Question: I have a dojo grid with a json datastore (mysql resultset converted into json format). Currently my grid show 5 columns as shown below in the figure:

I have column named 'Action'. The rows under this 'Action' column should contain buttons or images(edit icon, delete icon) with hyperlinks such as edit.php?id=1 for edit, or delete.php?id=1 for delete.
Here is my dojo grid code:
'''
<span dojoType="dojo.data.ItemFileReadStore" data-dojo-id="studentsStore" url="http://localhost/newsmis/public/studentManagement/student/fetchdata/data/1"></span>
<table dojoType="dojox.grid.DataGrid" id="studentsGrid" data-dojo-id="studentsGrid" columnReordering="true" sortFields="['idstudents','first_name','middle_name','last_name']" store="studentsStore" clientSort="true" selectionMode="single" rowHeight="25" noDataMessage="<span class='dojoxGridNoData'>No students found</span>">
<thead>
<tr>
<th field="idstudents" width="20%">Student ID</th>
<th field="first_name" width="20%">First Name</th>
<th field="middle_name" width="20%">Middle Name</th>
<th field="last_name" width="20%">Last Name</th>
<th field="action" width="20%">Action</th>
</tr>
</thead>
</table>
'''
My json data format is
'''
{"identifier":"idstudents","items":[{"idstudents":"11","first_name":"Pradip","middle_name":"Maan","last_name":"Chitrakar"}]}
'''
How can i do it? Please suggest me some ideas
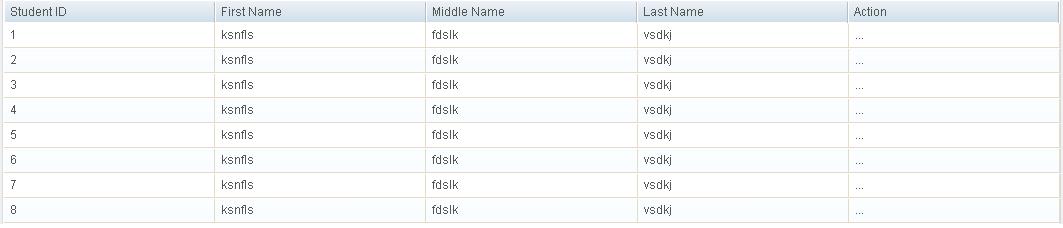
Answer: The one way I know is, that defining formatting method for that column in grid structure. So instead of defining the structure of the grid declaratively, define in JavaScript object like below
'''
var structure = [
{
name: "First Name",
field: "first_name"
},
{
name: "Action",
field: "_item",
formatter: function(item){
var btn = new dijit.form.Button({
label: "Edit"
});
return btn;
}
}
'''
]
and set this structure to the grid
'''
<table dojoType="dojox.grid.DataGrid" id="studentsGrid" data-dojo-id="studentsGrid" columnReordering="true" sortFields="['idstudents','first_name','middle_name','last_name']" store="studentsStore" clientSort="true" selectionMode="single" rowHeight="25" noDataMessage="<span class='dojoxGridNoData'>No students found</span>" structure=structure >
'''